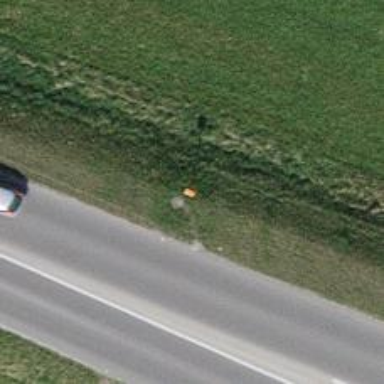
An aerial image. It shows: Pole supporting pipeline marker with roof cover.